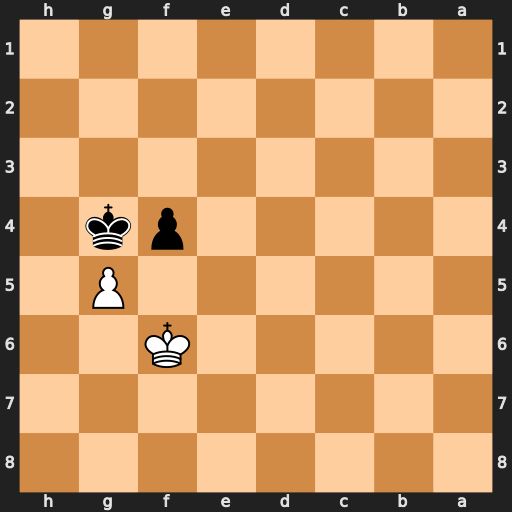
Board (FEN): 8/8/5K2/6P1/5pk1/8/8/8
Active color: b
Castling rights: -
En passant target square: -
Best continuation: f3 g6 f2 Ke7 f1=Q